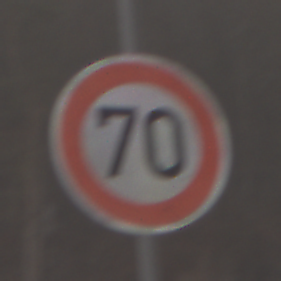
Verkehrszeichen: Geschwindigkeit70
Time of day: Midday
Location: Outdoor (Nature)
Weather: Overcast
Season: Winter
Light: Natural